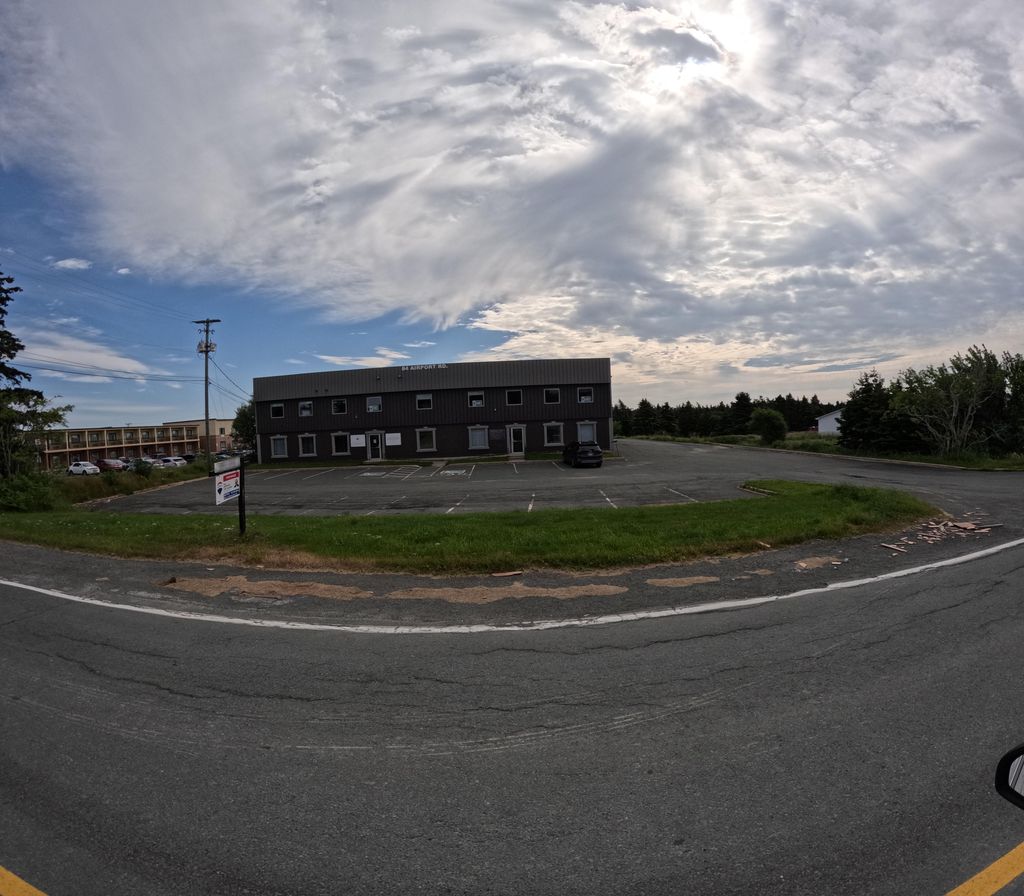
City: st_johns